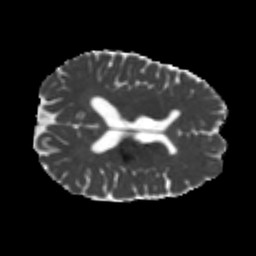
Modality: MD
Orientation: axial
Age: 20
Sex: male
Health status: healthy
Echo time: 0.074 s